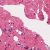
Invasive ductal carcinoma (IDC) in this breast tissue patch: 0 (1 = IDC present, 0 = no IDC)